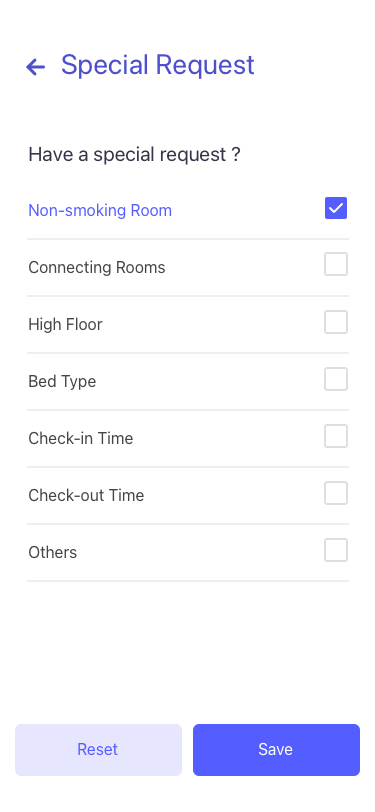
Text in this UI design:
Special Request
Have a special request ?
Connecting Rooms
High Floor
Bed Type
Check-in Time
Check-out Time
Others
Non-smoking Room
Save
Reset